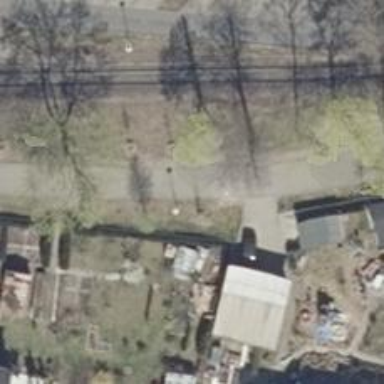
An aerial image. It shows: Residential road.